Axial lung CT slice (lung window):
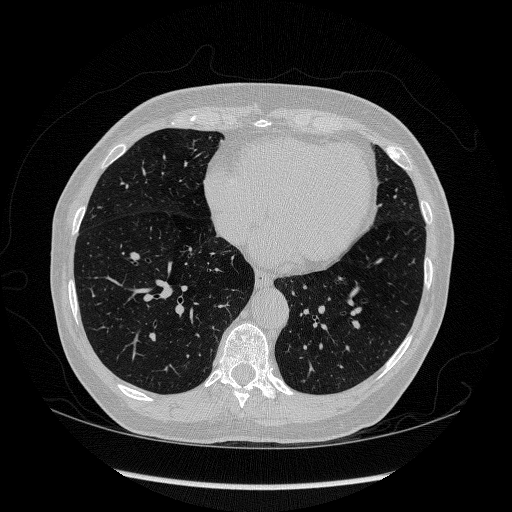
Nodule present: no